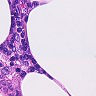
Metastatic tissue present: no